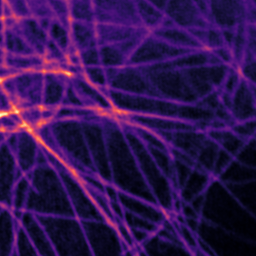
Label: Super-resolution Microtubules image